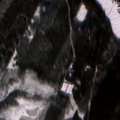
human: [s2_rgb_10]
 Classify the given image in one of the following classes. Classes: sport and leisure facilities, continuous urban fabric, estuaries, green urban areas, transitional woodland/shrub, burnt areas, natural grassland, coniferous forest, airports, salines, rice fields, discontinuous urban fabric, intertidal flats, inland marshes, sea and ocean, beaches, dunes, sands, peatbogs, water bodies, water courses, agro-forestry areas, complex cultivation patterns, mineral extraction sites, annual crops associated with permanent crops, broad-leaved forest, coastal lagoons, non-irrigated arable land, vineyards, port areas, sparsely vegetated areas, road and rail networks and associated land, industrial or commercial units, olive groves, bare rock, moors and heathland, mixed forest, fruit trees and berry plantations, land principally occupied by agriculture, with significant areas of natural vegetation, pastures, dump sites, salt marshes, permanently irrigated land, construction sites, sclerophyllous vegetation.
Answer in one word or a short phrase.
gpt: discontinuous urban fabric, coniferous forest, mixed forest, transitional woodland/shrub